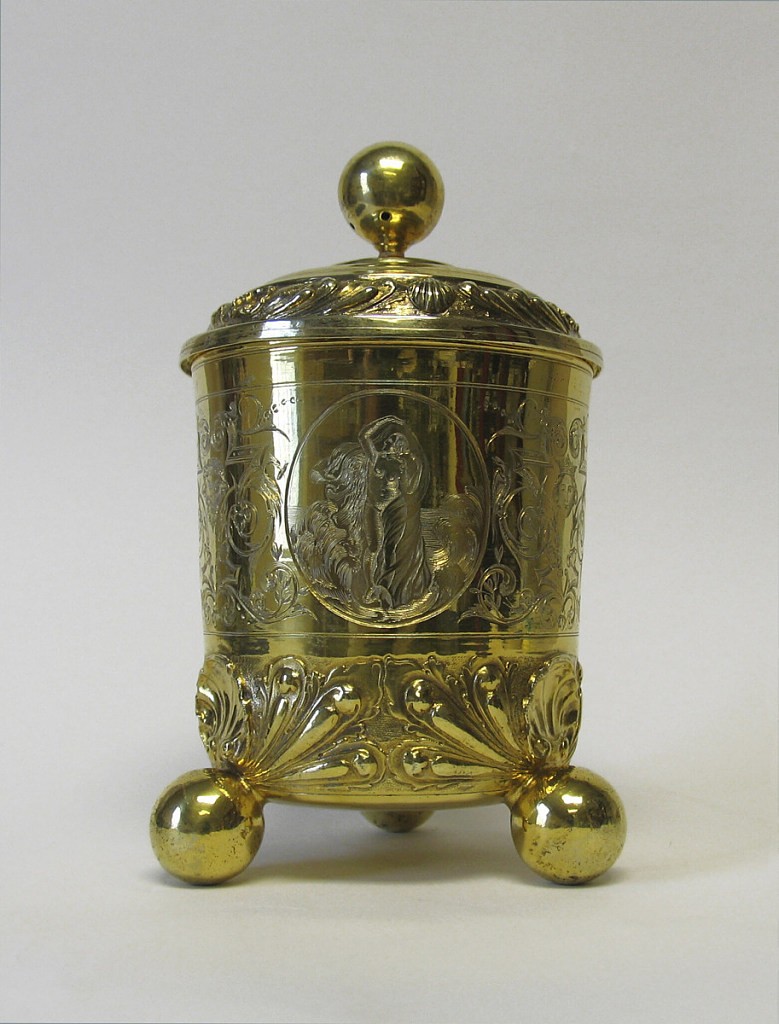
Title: Footed Beaker
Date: late 17th century
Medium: silver, gold
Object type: beaker
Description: Cylindrical cup on three ball feet. Lower part, repousse shells and leaves; upper two thirds engraved with strapwork and scrolls with masks of crowned woman, turbaned, bearded man and faun. Three engraved ovals, with woman standing amidst waves (Aphrodite), a fairy-like winged woman, faun with thunderbolt.  Domed cover with repousse band of shells and leaves, and ball knob.